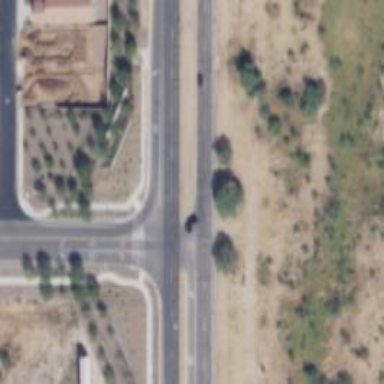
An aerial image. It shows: Stop road.